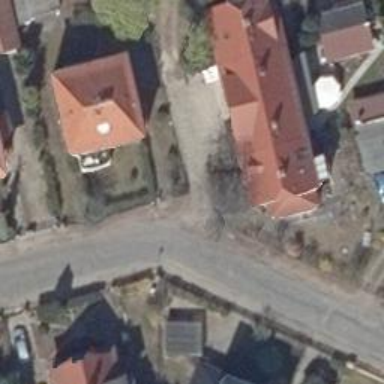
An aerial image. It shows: Residential road with asphalt surface.